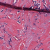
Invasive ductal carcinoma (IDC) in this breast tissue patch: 1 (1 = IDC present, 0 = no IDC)